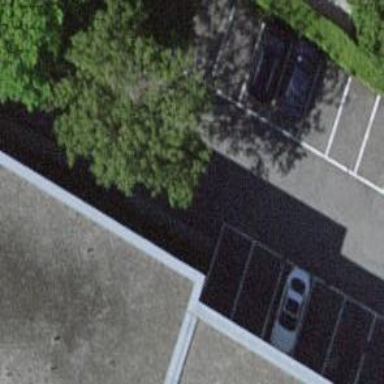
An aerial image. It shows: Parking aisle designated as service road.